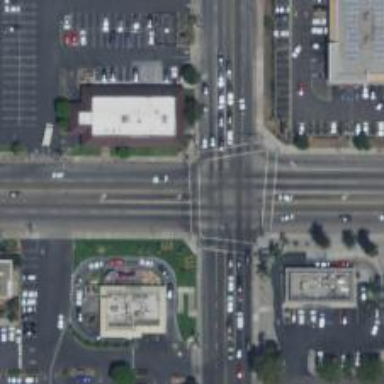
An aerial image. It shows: Marked crossing on the road.